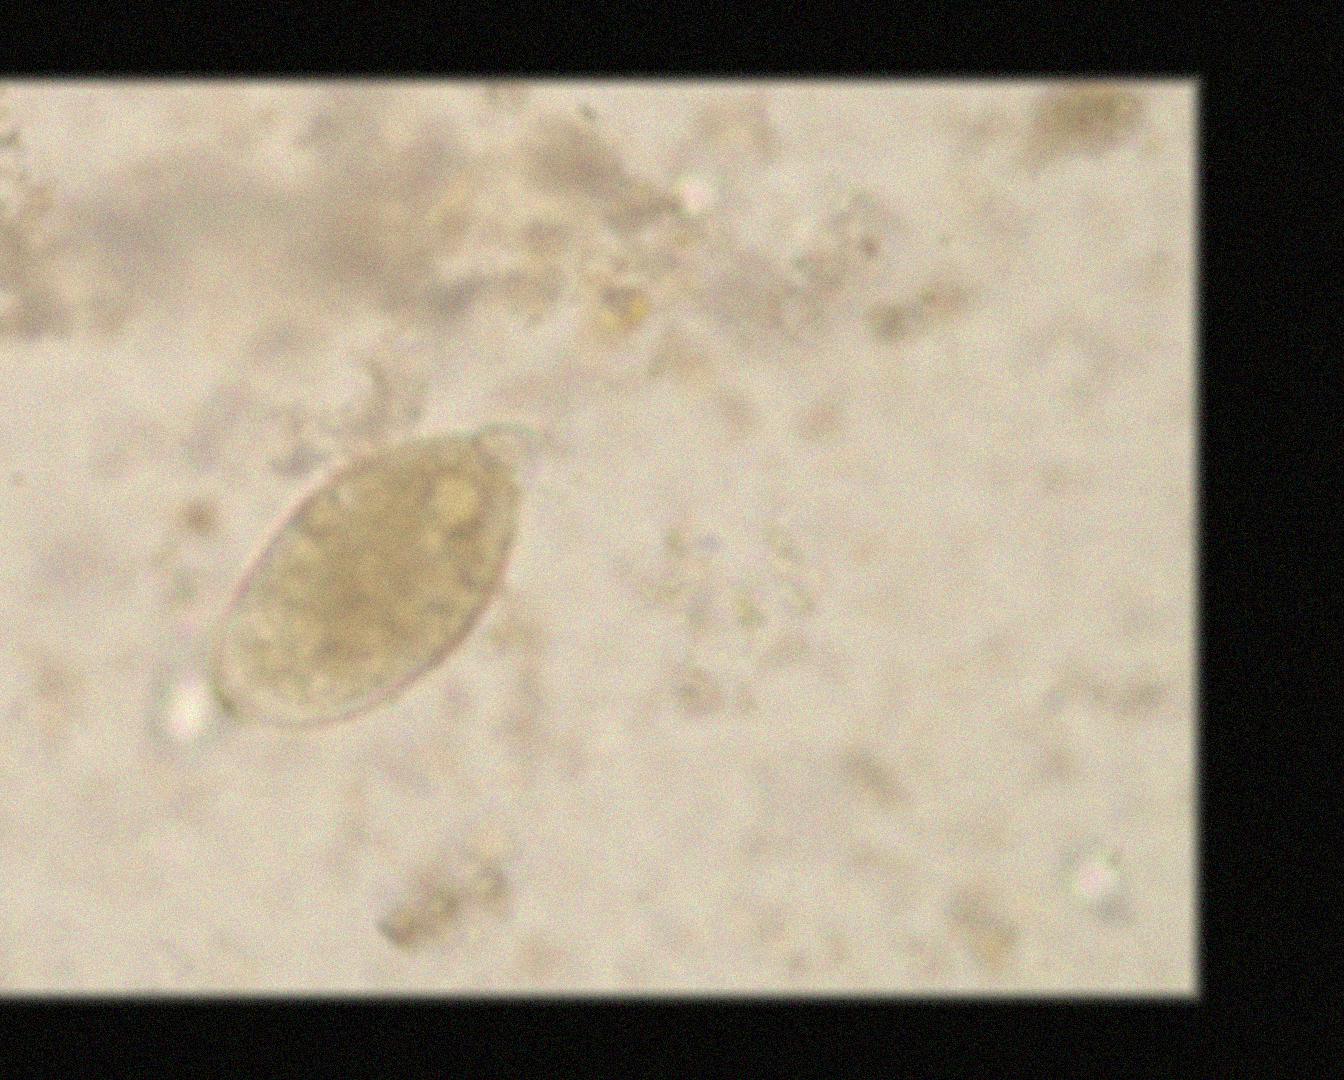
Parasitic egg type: Fasciolopsis buski